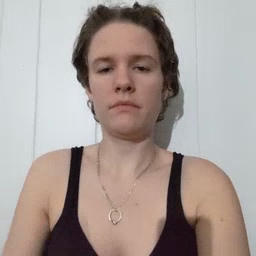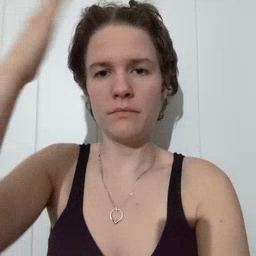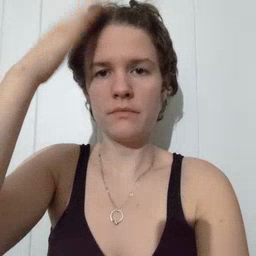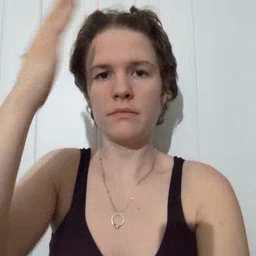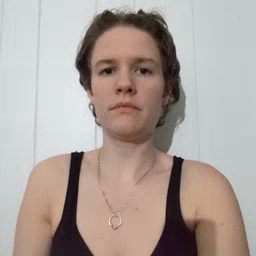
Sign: hat